Question: i used redux-toolkit with typescript but the state in the reducer alway has type of any and it will get error.
'''
[export const counterSlice = createSlice({
name: "counter",
initialState,
// The 'reducers' field lets us define reducers and generate associated actions
reducers: {
increment: (state) => {
// Redux Toolkit allows us to write "mutating" logic in reducers. It
// doesn't actually mutate the state because it uses the Immer library,
// which detects changes to a "draft state" and produces a brand new
// immutable state based off those changes
state.value += 1;
},
decrement: (state) => {
state.value -= 1;
},
// Use the PayloadAction type to declare the contents of 'action.payload'
incrementByAmount: (state, action: PayloadAction<number>) => {
state.value += action.payload;
},
},
// The 'extraReducers' field lets the slice handle actions defined elsewhere,
// including actions generated by createAsyncThunk or in other slices.
extraReducers: (builder) => {
builder
.addCase(incrementAsync.pending, (state) => {
state.status = "loading";
})
.addCase(incrementAsync.fulfilled, (state, action) => {
state.status = "idle";
state.value += action.payload;
})
.addCase(incrementAsync.rejected, (state) => {
state.status = "failed";
});
},
});][1]
'''

how can i fix that without set noImplicitAny is false
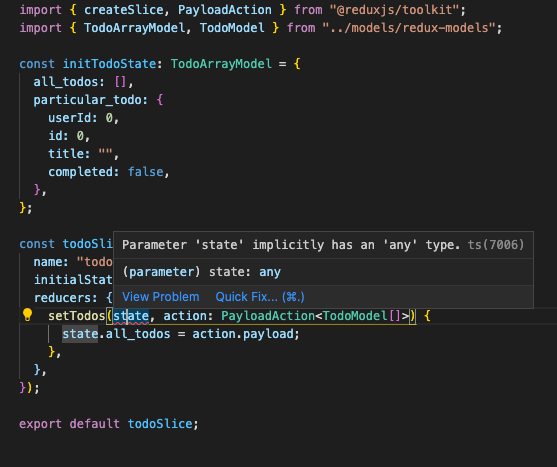
Answer: i had the same problem, and in my case it was an extension of vscode, <URL>, I uninstalled it and the error is gone
I hope my answer helps, there are extensions that alter the code in some way